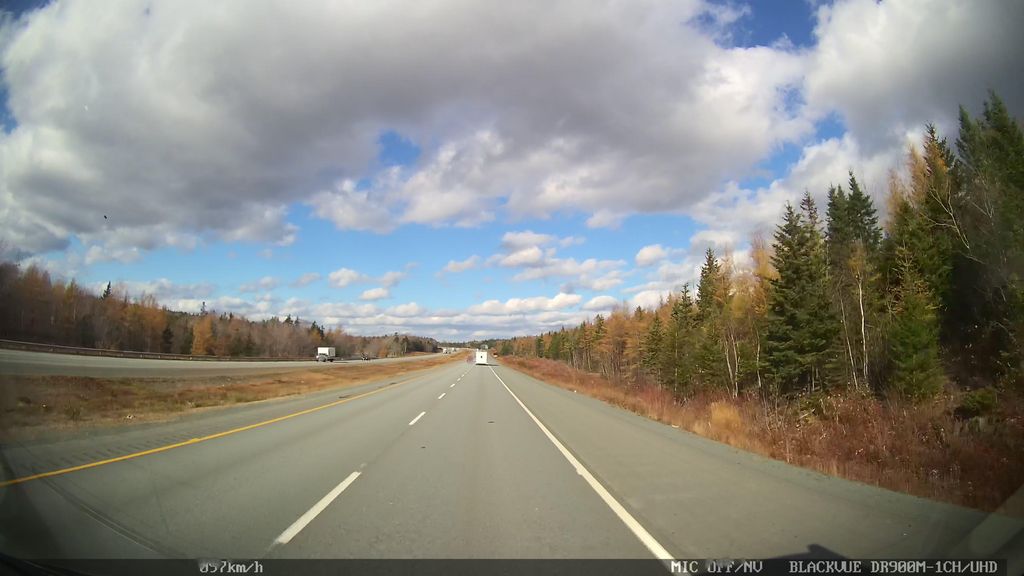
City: halifax